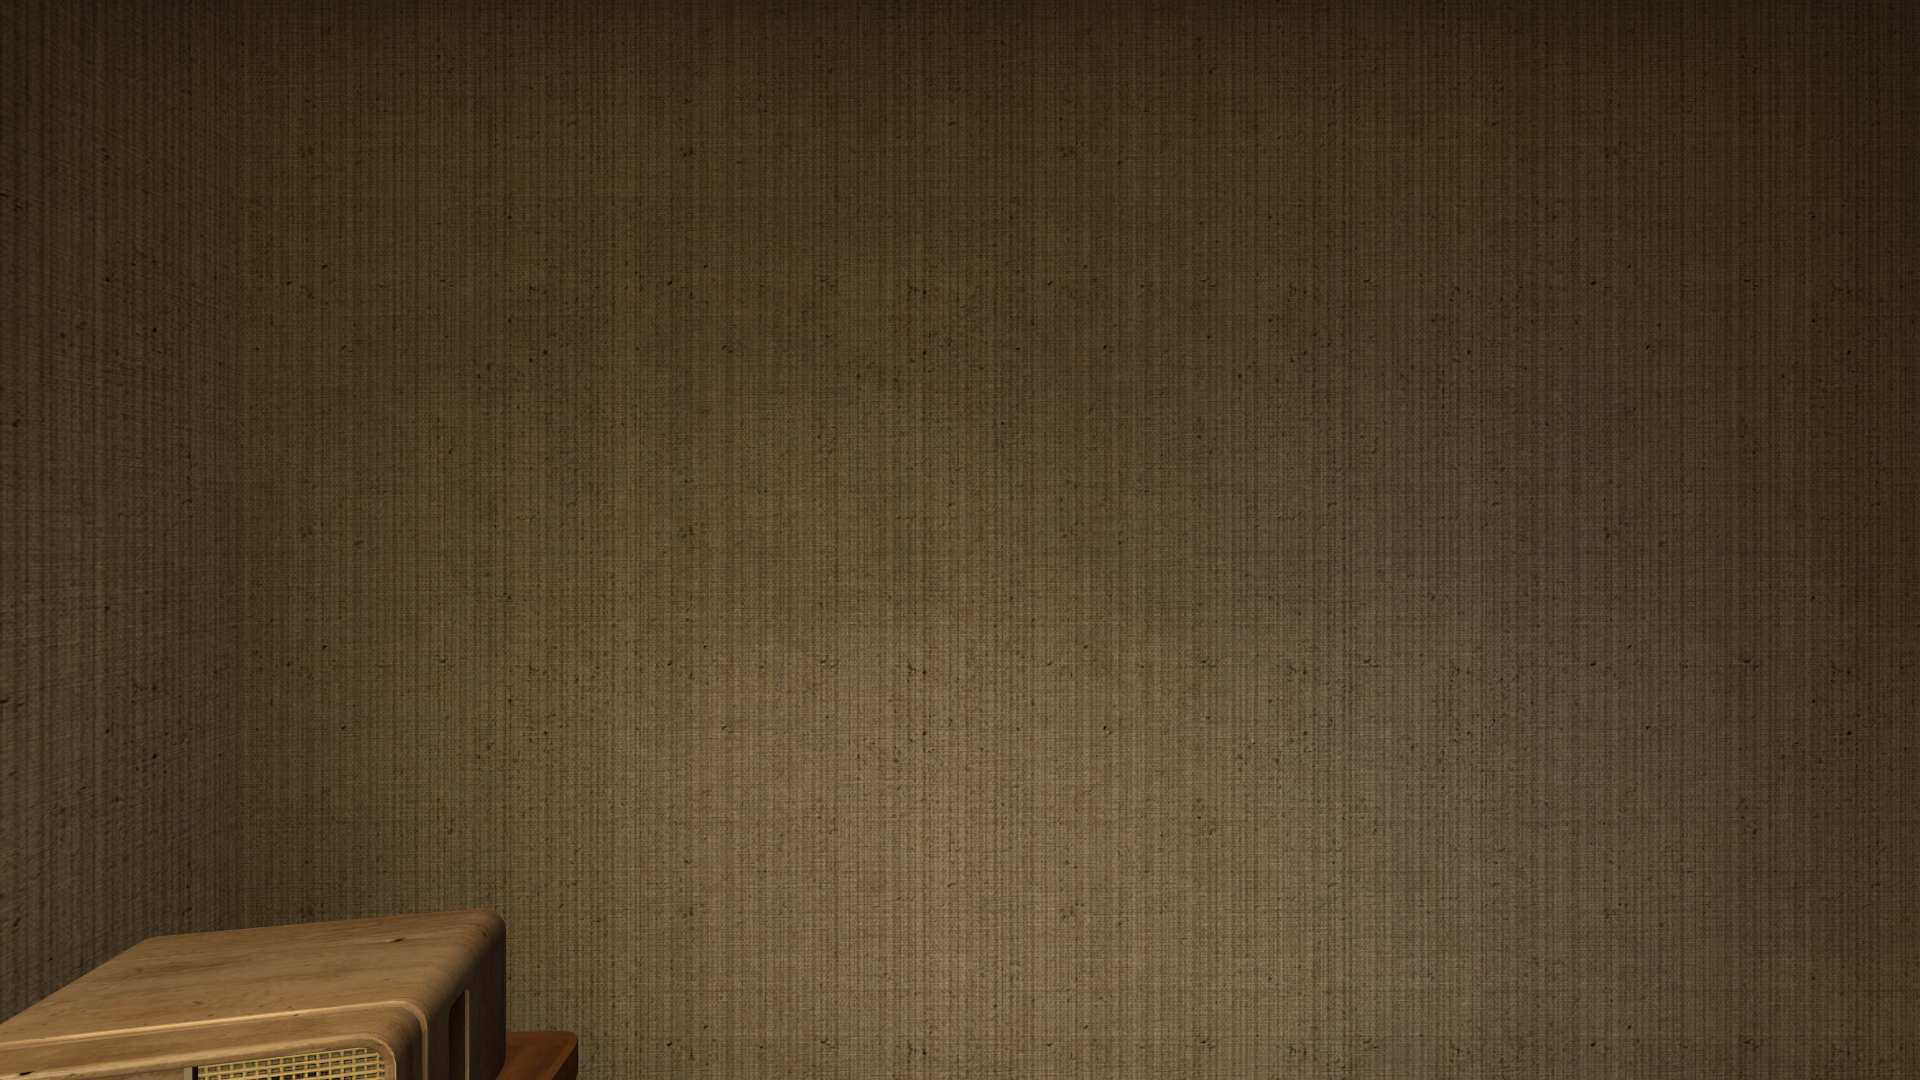
Map: de_inferno